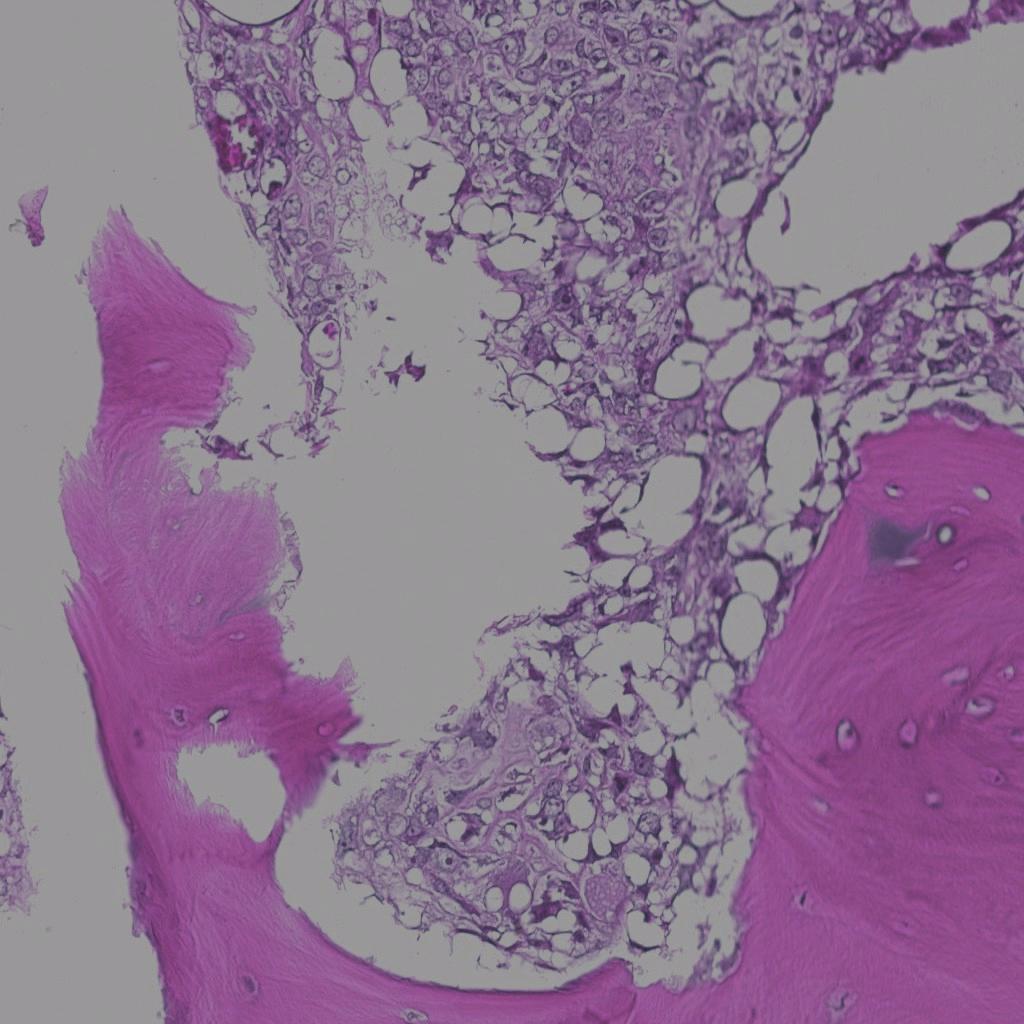
Label: Viable